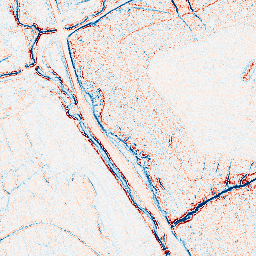
Category: edge_preserving
Decomposition family: bilateral
Decomposition parameters: d: 5
sigma_color: 75
sigma_space: 75
Upsampling method: sinc_hamming
Upsampling parameters: scale: 2
kernel_size: 16
Upsampling scale: 2